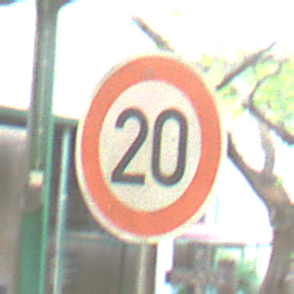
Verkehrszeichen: Geschwindigkeit20
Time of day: MorningAfternoon
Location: Roofed (Special)
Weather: NotSpecified
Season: NotSpecified
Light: Artificial